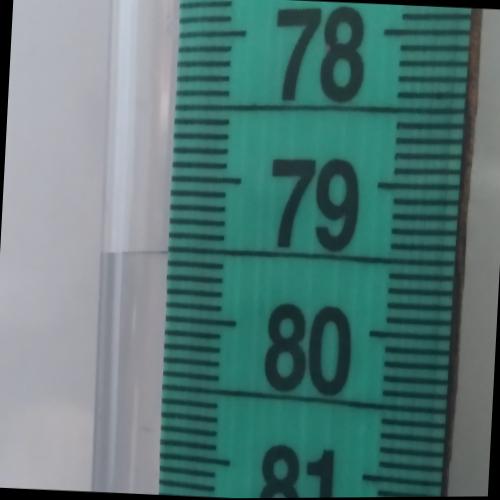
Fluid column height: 79.5 cm